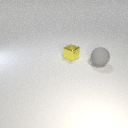
small yellow metal cube behind large gray rubber sphere